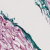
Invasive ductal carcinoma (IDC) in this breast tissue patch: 0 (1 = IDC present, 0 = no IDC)